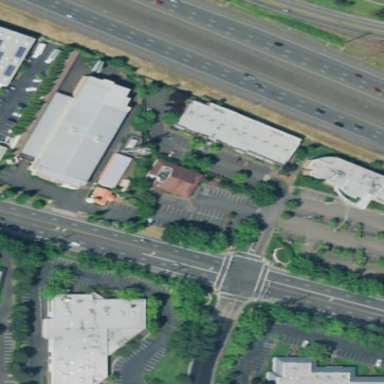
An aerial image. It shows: Retail area.